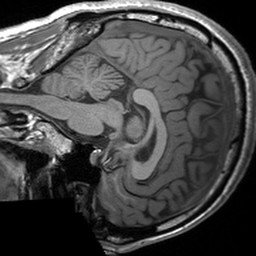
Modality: T1w
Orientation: sagittal
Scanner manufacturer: siemens
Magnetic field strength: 3 T
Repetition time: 1.54 s
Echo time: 0.00234 s